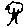
Label: tree